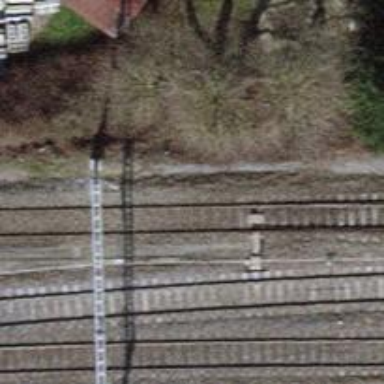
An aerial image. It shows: Railway switch.